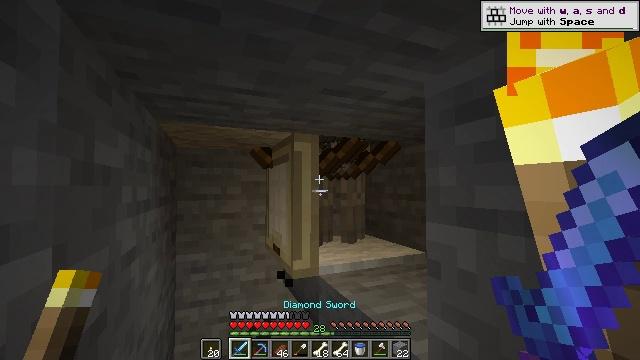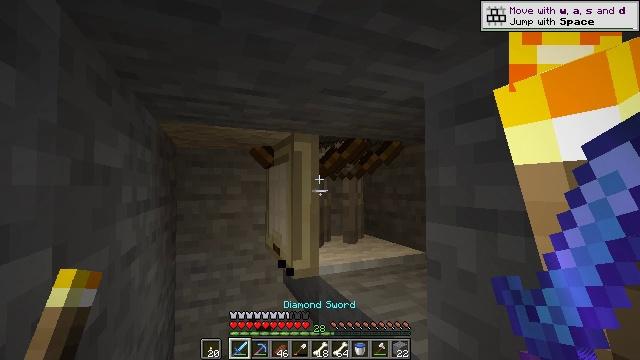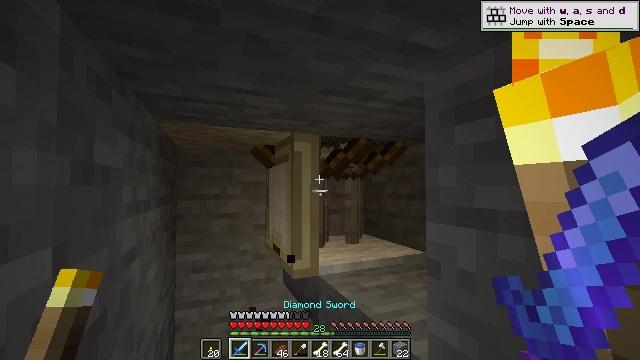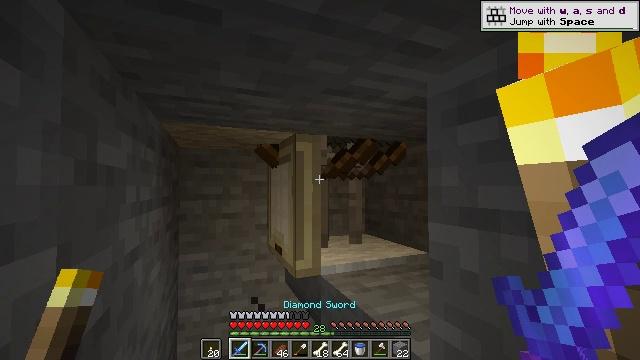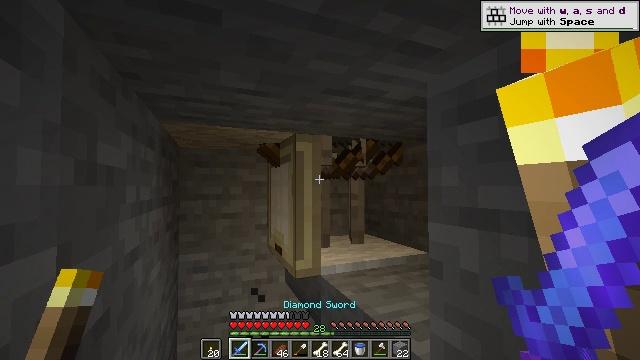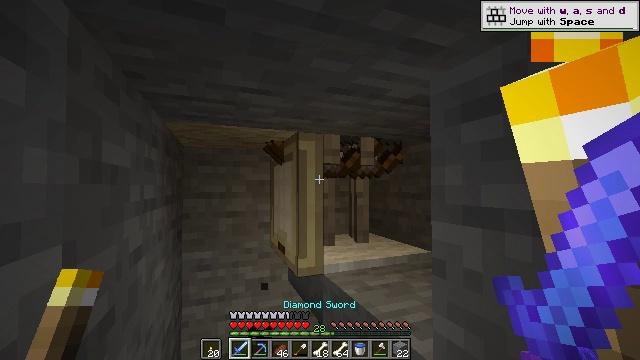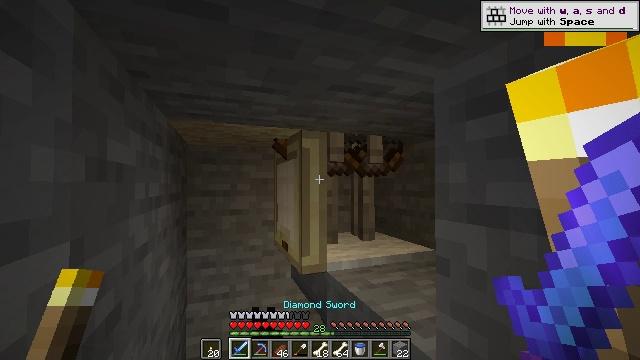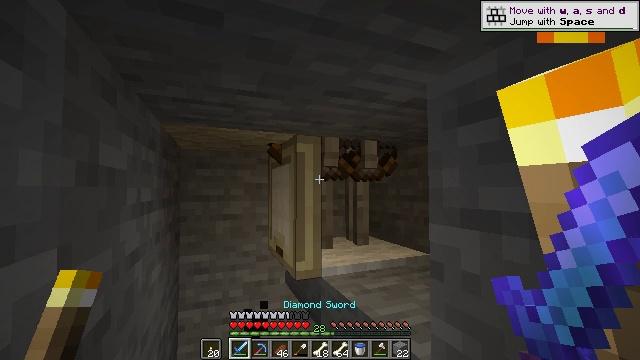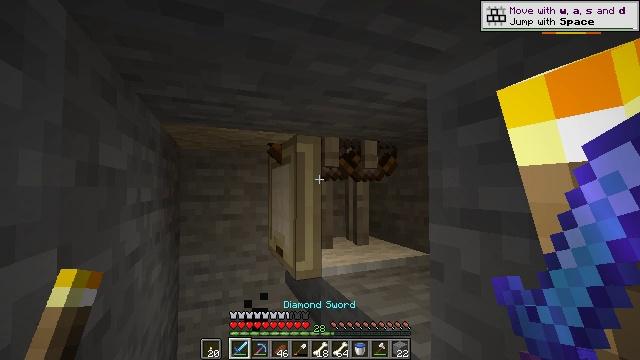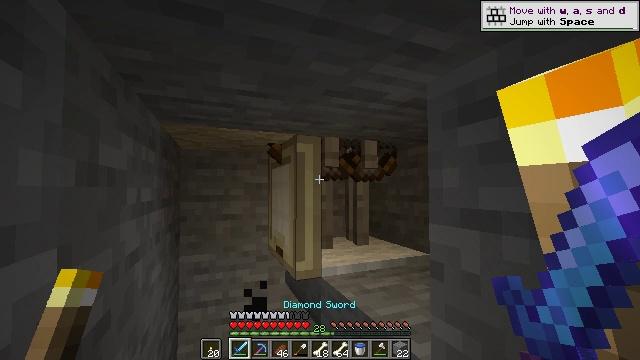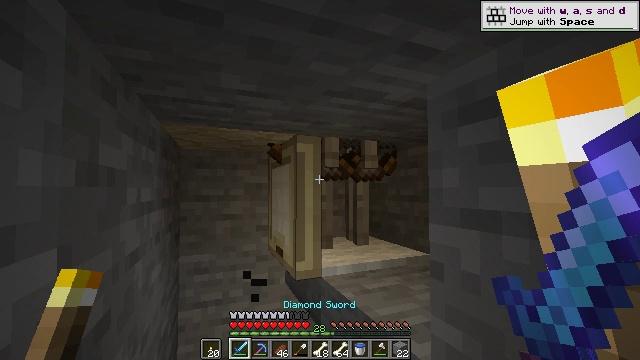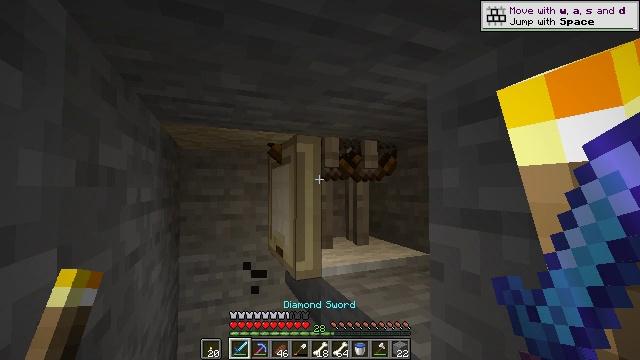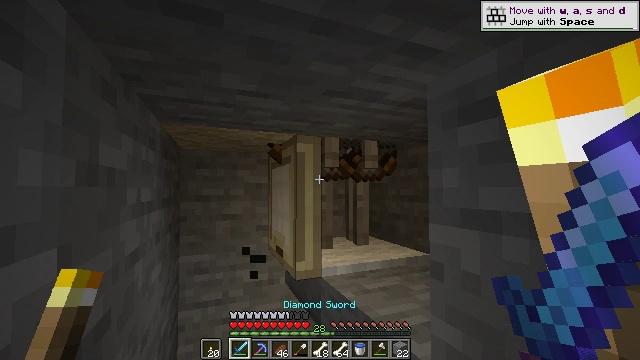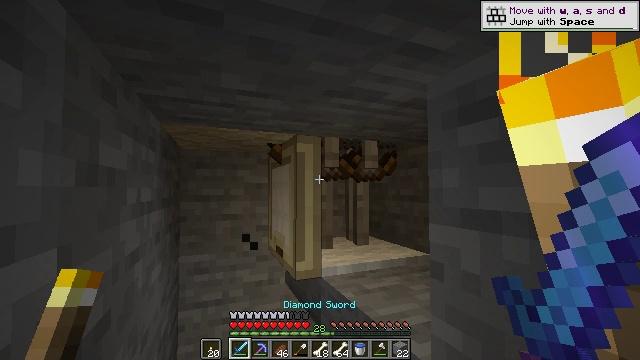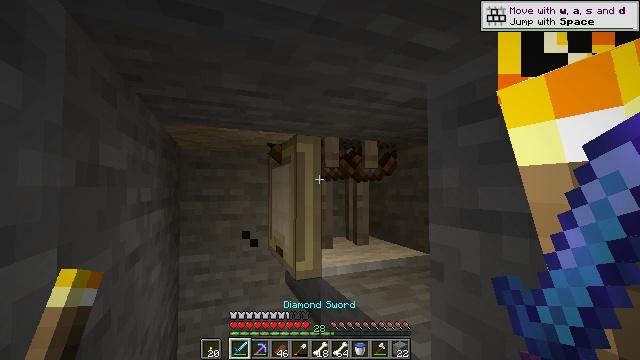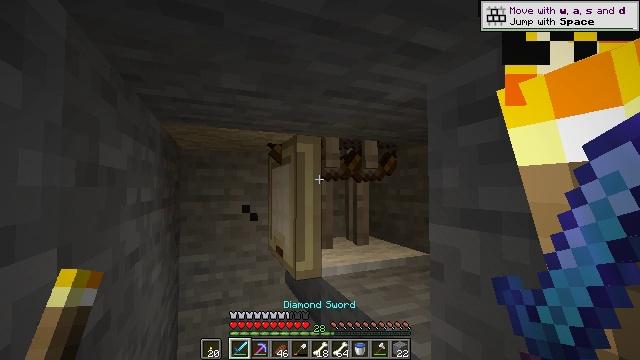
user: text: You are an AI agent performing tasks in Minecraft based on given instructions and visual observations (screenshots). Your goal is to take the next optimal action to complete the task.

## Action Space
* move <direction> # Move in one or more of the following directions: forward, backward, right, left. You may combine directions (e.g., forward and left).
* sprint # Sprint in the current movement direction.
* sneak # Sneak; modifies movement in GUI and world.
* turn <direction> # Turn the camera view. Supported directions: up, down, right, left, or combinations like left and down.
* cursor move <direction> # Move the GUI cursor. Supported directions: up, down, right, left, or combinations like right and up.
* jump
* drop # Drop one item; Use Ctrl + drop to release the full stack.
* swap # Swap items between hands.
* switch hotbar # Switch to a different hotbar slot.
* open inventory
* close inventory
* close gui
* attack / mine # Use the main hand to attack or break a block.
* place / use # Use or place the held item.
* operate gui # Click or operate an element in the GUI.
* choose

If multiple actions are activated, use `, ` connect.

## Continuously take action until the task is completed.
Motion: motion action
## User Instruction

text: Kill mobs.
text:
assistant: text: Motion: no_op
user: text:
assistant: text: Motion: no_op
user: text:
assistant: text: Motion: no_op
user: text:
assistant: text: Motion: no_op
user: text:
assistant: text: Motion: no_op
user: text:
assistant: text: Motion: no_op
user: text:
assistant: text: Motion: turn right and up
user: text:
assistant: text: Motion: no_op
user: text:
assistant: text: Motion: no_op
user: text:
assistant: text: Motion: no_op
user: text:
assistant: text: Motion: no_op
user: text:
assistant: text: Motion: no_op
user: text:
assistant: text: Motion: no_op
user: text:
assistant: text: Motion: no_op
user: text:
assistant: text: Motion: no_op
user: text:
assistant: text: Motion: no_op
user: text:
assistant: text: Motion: no_op
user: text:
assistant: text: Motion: no_op
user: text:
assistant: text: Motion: no_op
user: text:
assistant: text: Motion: no_op
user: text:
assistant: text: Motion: no_op
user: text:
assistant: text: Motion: no_op
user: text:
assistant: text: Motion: no_op
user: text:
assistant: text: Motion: no_op
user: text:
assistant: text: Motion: no_op
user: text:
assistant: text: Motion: no_op
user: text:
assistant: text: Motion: no_op
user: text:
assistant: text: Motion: no_op
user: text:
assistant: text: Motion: no_op
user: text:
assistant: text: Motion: no_op